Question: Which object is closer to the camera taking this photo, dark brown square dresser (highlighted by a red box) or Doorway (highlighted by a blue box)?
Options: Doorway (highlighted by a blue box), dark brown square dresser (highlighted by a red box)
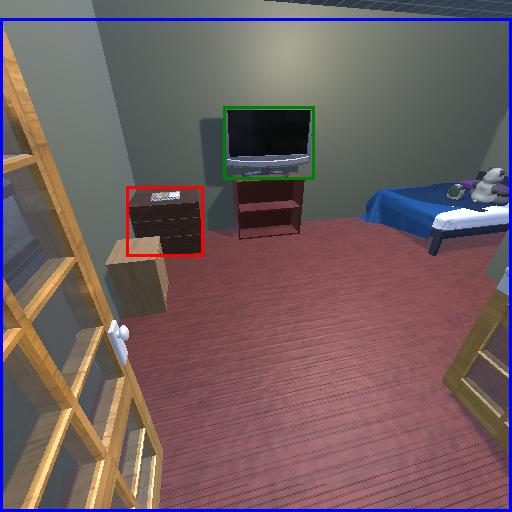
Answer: Doorway (highlighted by a blue box)